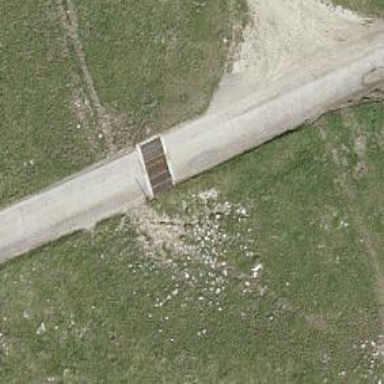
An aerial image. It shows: Cattle grid barrier.